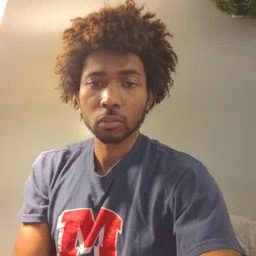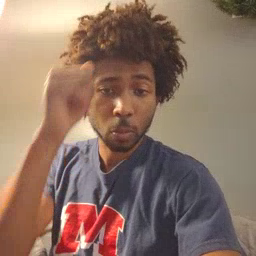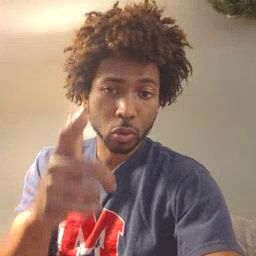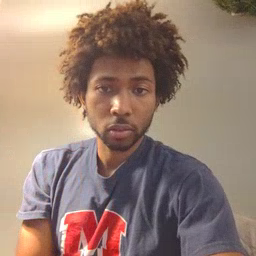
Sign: brother